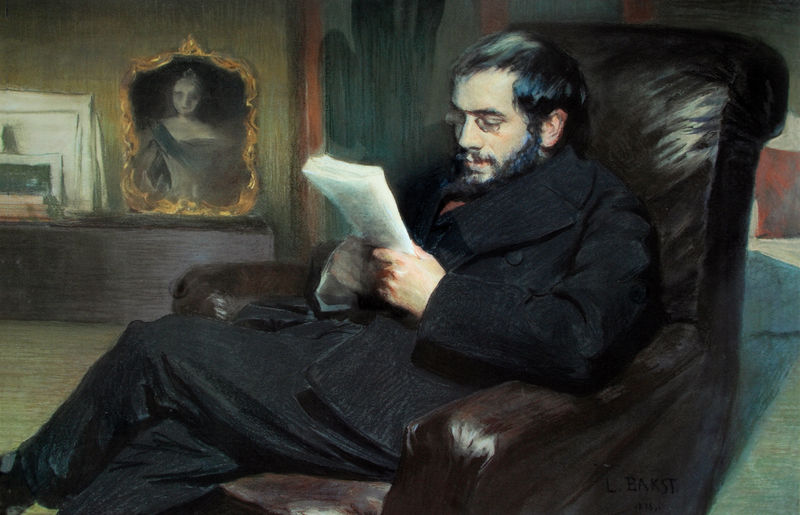
Titel: Alexandre Benois
Künstler: Léon Bakst
Standort: St. Petersburg
Institution: Staatliches Russisches Museum
Schlagwörter: blau, blätter, dunkel, gemälde, hand, mann, weiß, grün, impressionismus, mädchen, sitzen, braun, frau, hell, licht, mund, ohr, profil, raum, schwarz, stuhl, tisch, tür, zimmer, rot, malerei, anzug, bart, hose, jung, regal, wand, augen, blass, rahmen, bild, bildnis, goldrahmen, hände, innenraum, portrait, porträt, signatur, vorhang, öl, gold, sessel, sitzend, innen, genre, beine, goldfarben, bilder, bilderrahmen, kommode, papier, ruhe, schrank, wohnzimmer, lehne, russland, weis, schemel, ölgemälde, gardine, reflexe, lesen, stube, buch, gemalt, künstler, portait, text, zeitung, brille, schriften, backenbart, freud, lesebrille, heft, entspannt, komode, portät, brief, leder, nadelstreifen, überschlagen, ledersessel, mappe, leser, gelehrter, lesend, golden, glaze, lektüre, zeichnungen, sideboard, tüe, lehnsessel, intellektuell, bakst, l, buch#, l bakst, intelektuell, abb, goldfarbener rahmen